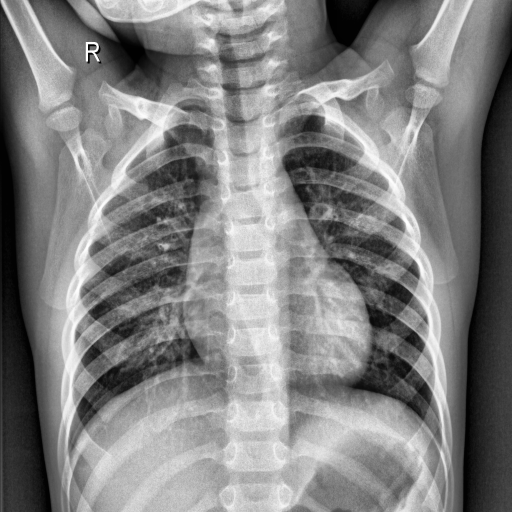
Finding: NORMAL